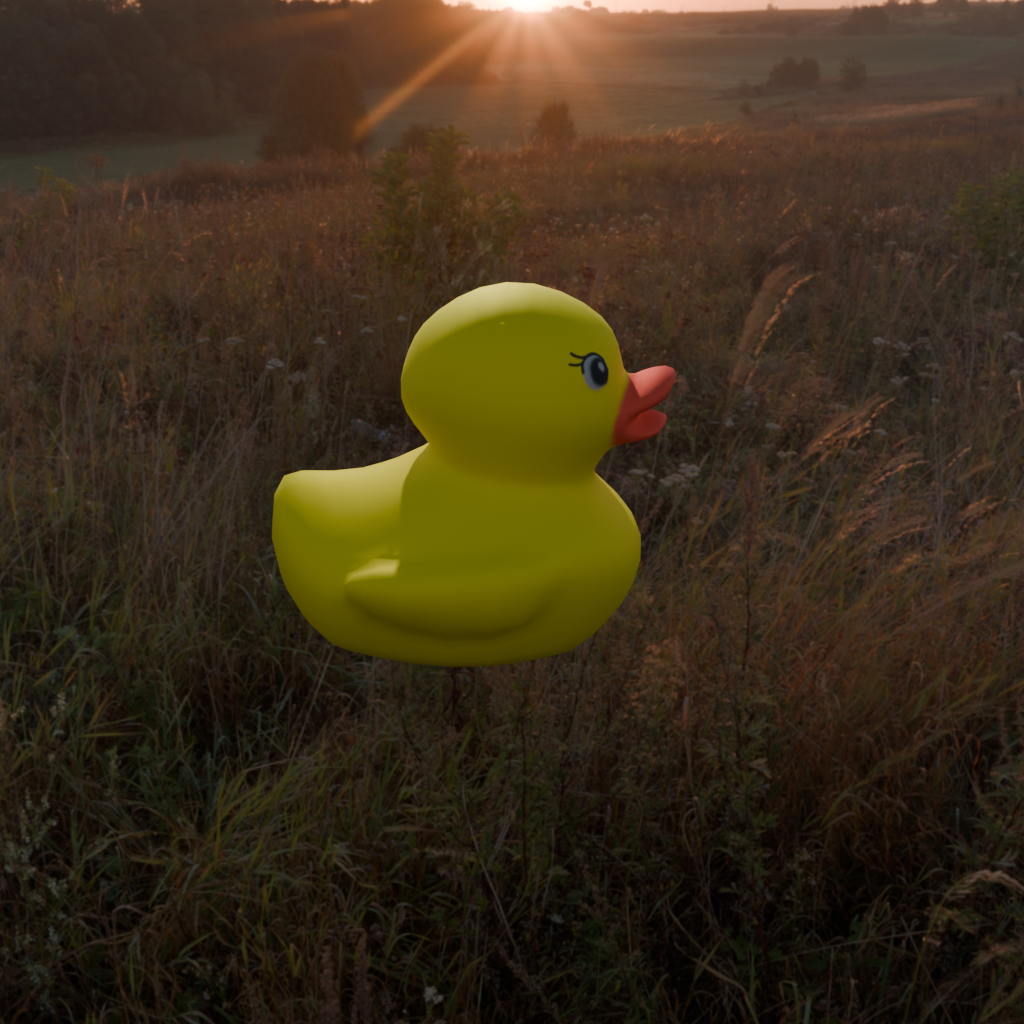
an image of a yellow rubber duck seen from <right> in a meadow at dawn with paths through the vegetation.